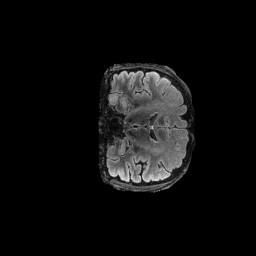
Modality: FLAIR
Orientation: coronal
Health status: ill
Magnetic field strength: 3 T